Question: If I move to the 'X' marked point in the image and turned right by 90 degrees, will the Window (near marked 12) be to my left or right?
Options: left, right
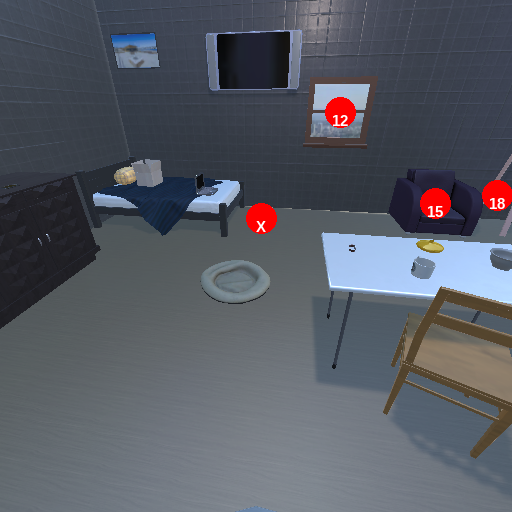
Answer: left